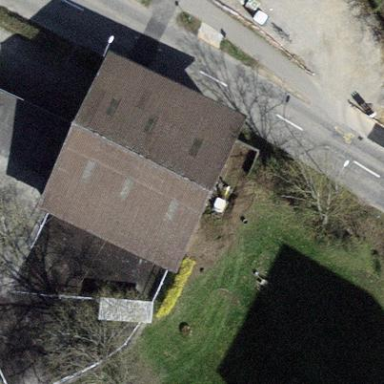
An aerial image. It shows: Building with tile roof.